Question: I'm writing new arduino core(custom bord) for our new embedded development device. it using esp32 chip. now I'm writing some interrupt handling functions. it using function pointers on C and C++ mix environment.
I had some memory/stack overflow errors several. I have fixed it the very difficult way, because I haven't any idea of how to troubleshoot it. now again it has an error and it comes on using delay() function. but actually the problem is not in delay function, because I never change delay() function or it dependancy.
So I wont to know how to troubleshoot correct way these type memory overflow problem.

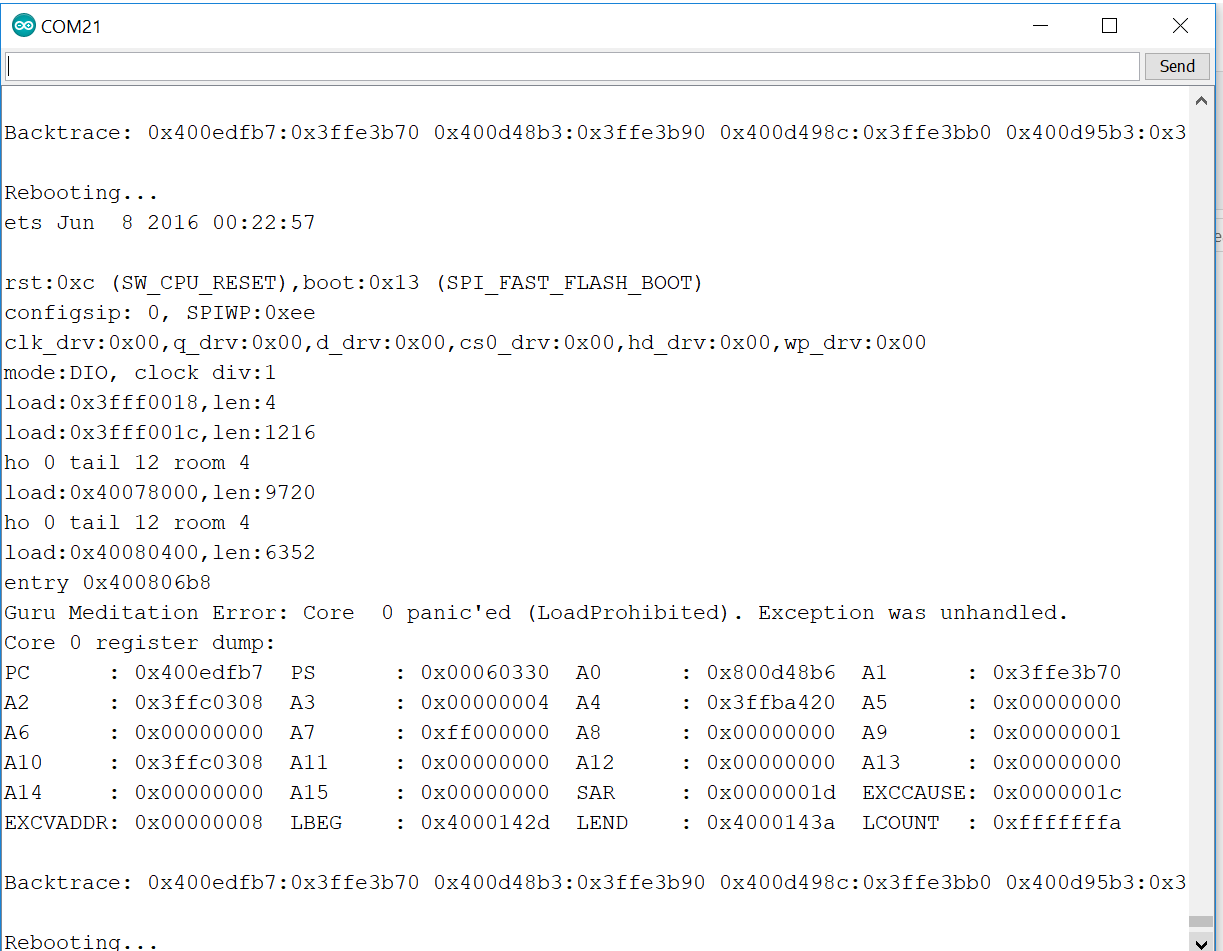
Answer: You need to install this addon on your Arduino IDE:
<URL>
This will parse your exception and give you a stack from your code.